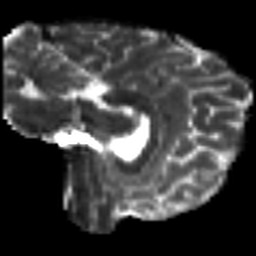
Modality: T2w
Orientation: sagittal
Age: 23
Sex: male
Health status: healthy
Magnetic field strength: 3 T
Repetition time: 8.4 s
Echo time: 0.0926 s